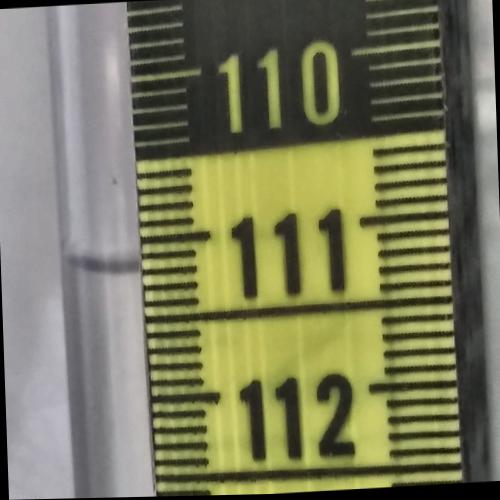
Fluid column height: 111.2 cm